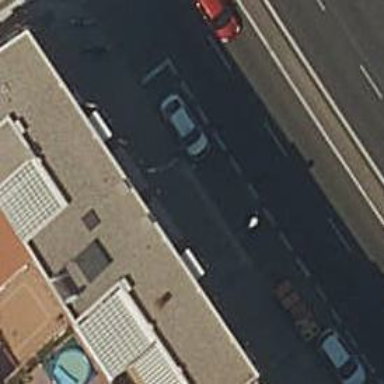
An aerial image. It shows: Bus stop with platform for public transport.